Field crop: tomato
Growth stage: 1
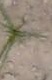
Species: cyperus